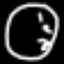
Label: clock